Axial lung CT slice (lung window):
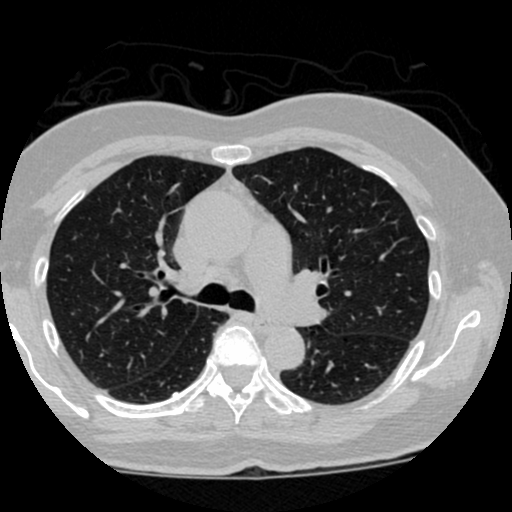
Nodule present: no